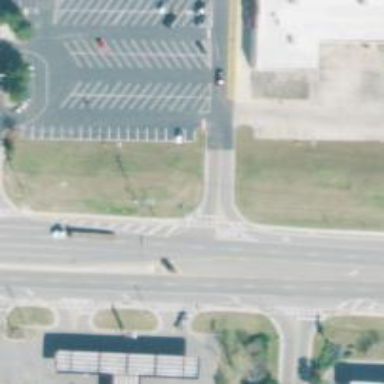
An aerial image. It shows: Marked crossing on footway.